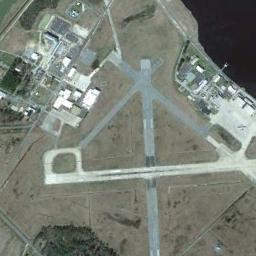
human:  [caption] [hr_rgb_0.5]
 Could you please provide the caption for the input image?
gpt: There are many buildings beside the airport’s triangular runway .

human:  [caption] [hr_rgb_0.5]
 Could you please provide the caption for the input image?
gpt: There is an airport next to the sea .

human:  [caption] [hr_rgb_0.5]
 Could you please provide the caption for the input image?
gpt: An airport with some runways and buildings in the vacant lot and these runways put a triangular shape .

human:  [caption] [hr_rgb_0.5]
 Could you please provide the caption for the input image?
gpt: The airport is divided into two triangular areas by several runways .

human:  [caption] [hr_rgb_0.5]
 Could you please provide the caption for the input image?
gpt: There are many buildings in the airport .